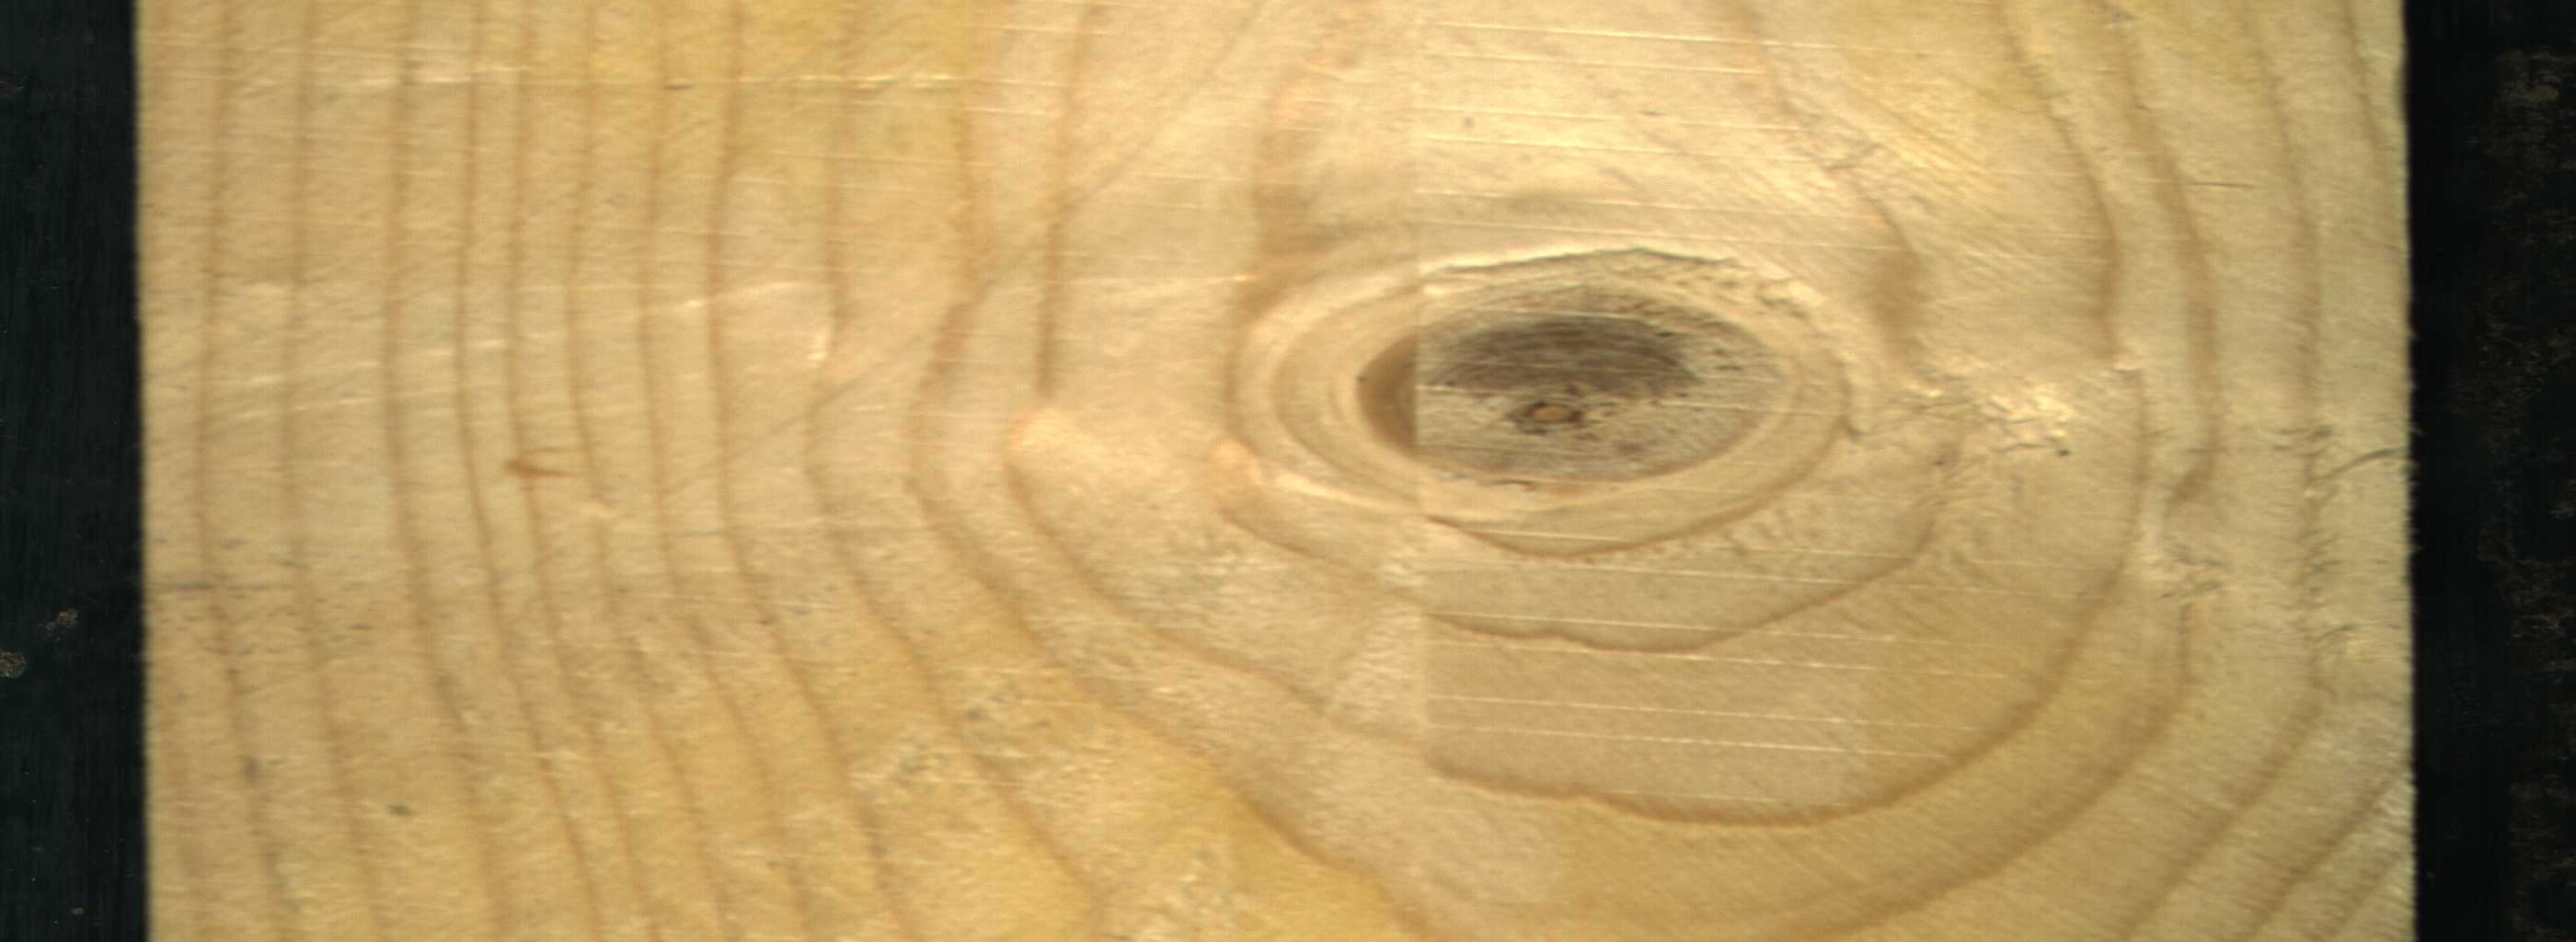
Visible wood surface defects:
Live_Knot